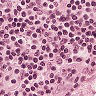
Metastatic tissue present: no